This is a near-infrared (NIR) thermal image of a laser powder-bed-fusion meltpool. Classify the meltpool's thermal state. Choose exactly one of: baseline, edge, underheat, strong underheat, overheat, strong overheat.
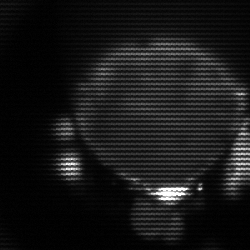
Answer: edge